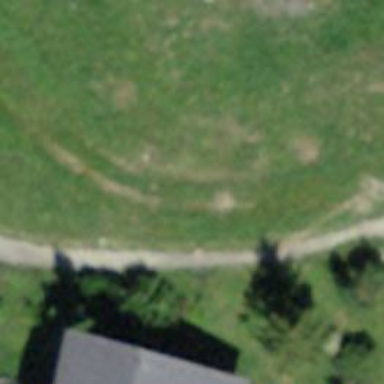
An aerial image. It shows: Well-maintained track road with grade 1 tracktype.